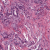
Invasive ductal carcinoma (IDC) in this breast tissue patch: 1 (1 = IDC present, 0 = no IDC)